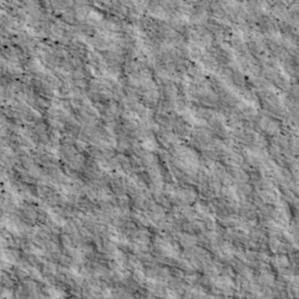
Label: non_frost